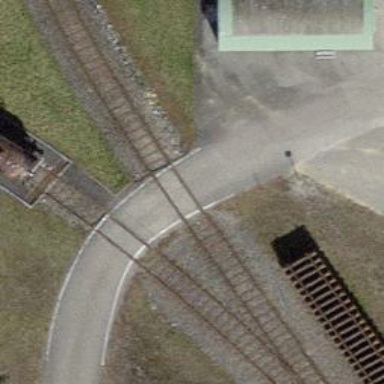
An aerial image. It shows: Level crossing along the railway.